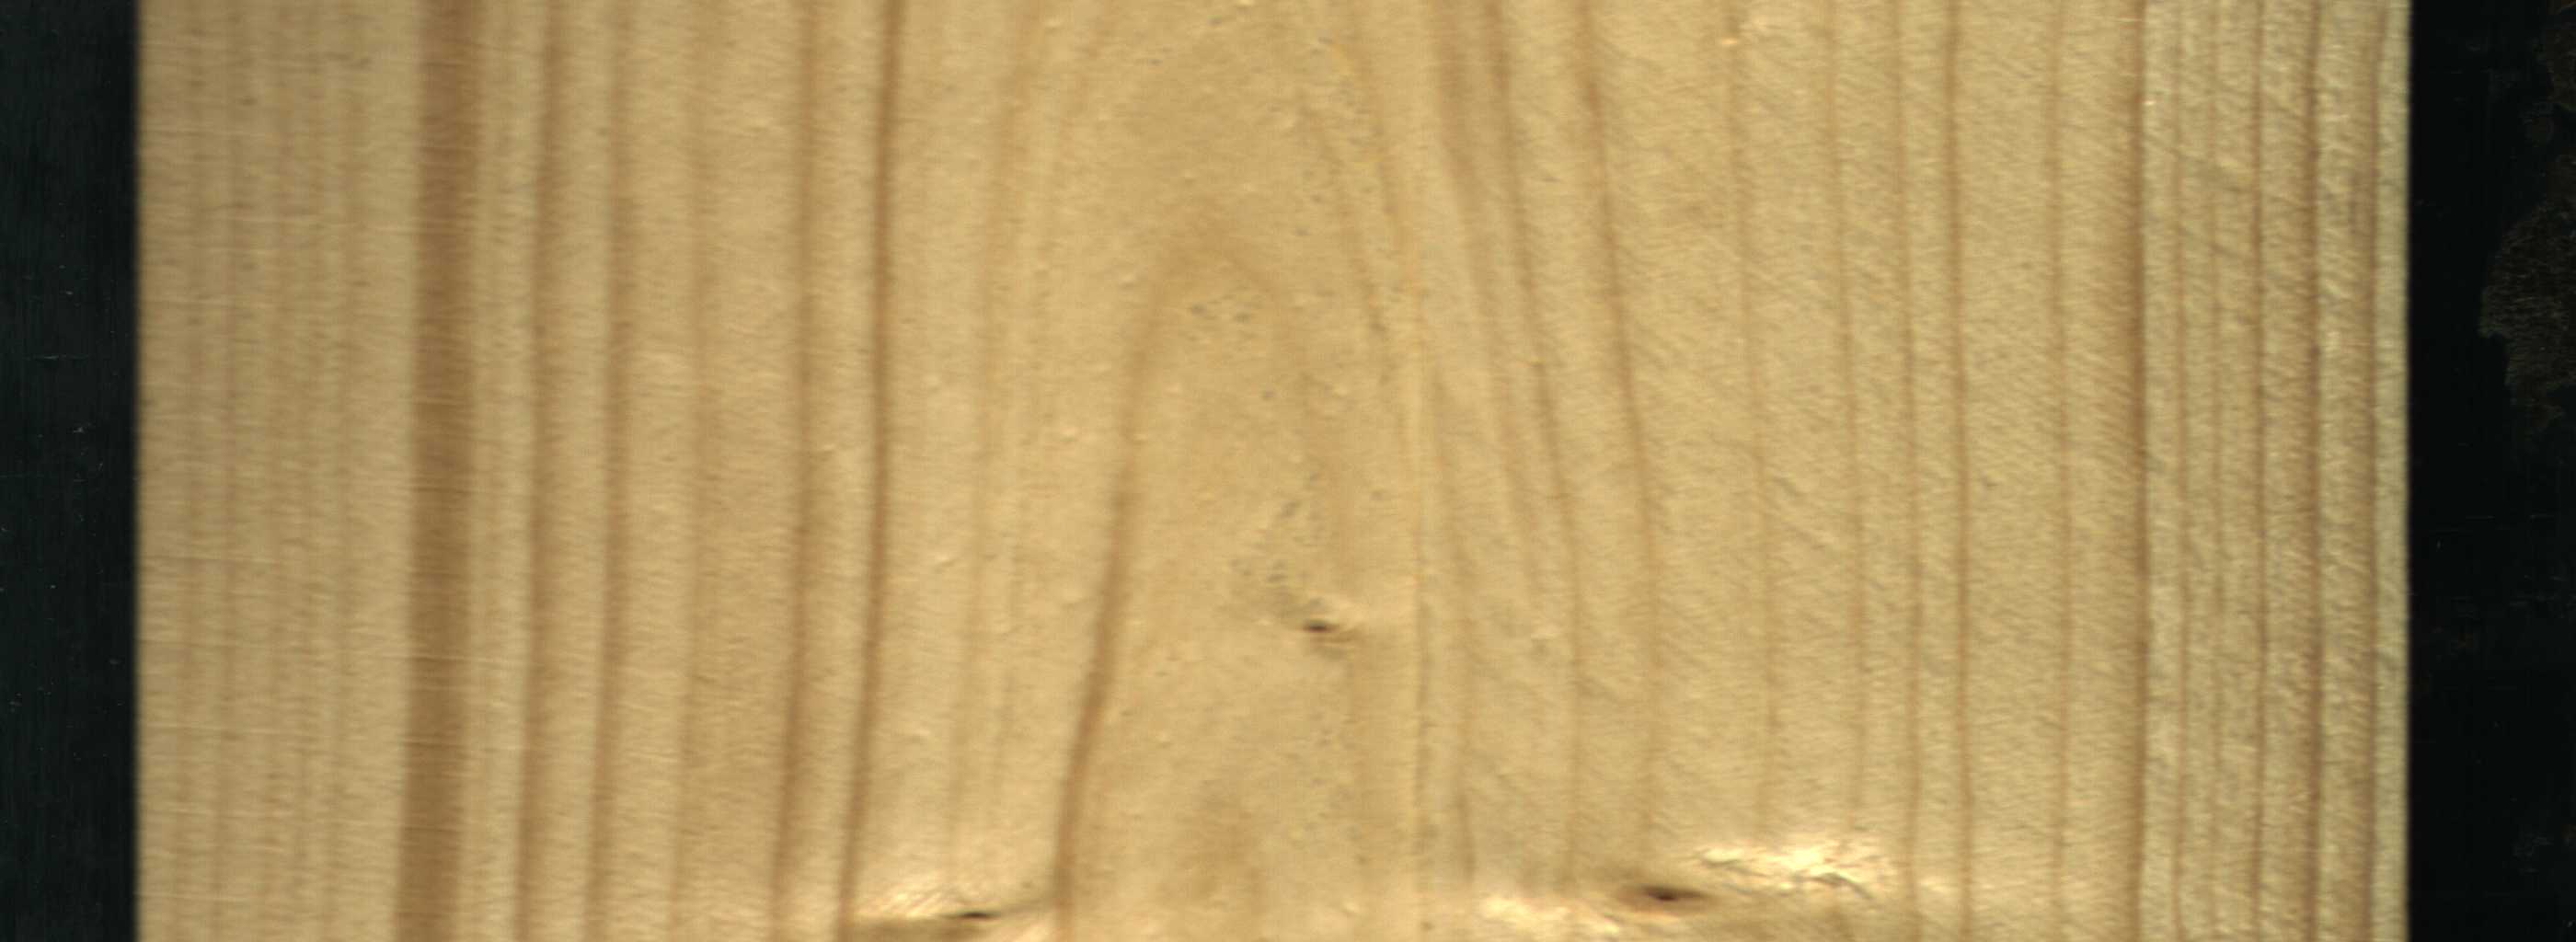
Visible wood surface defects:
Live_Knot